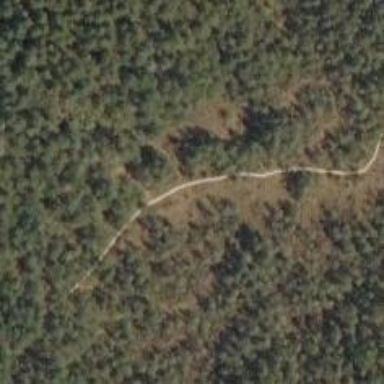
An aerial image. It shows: Path.